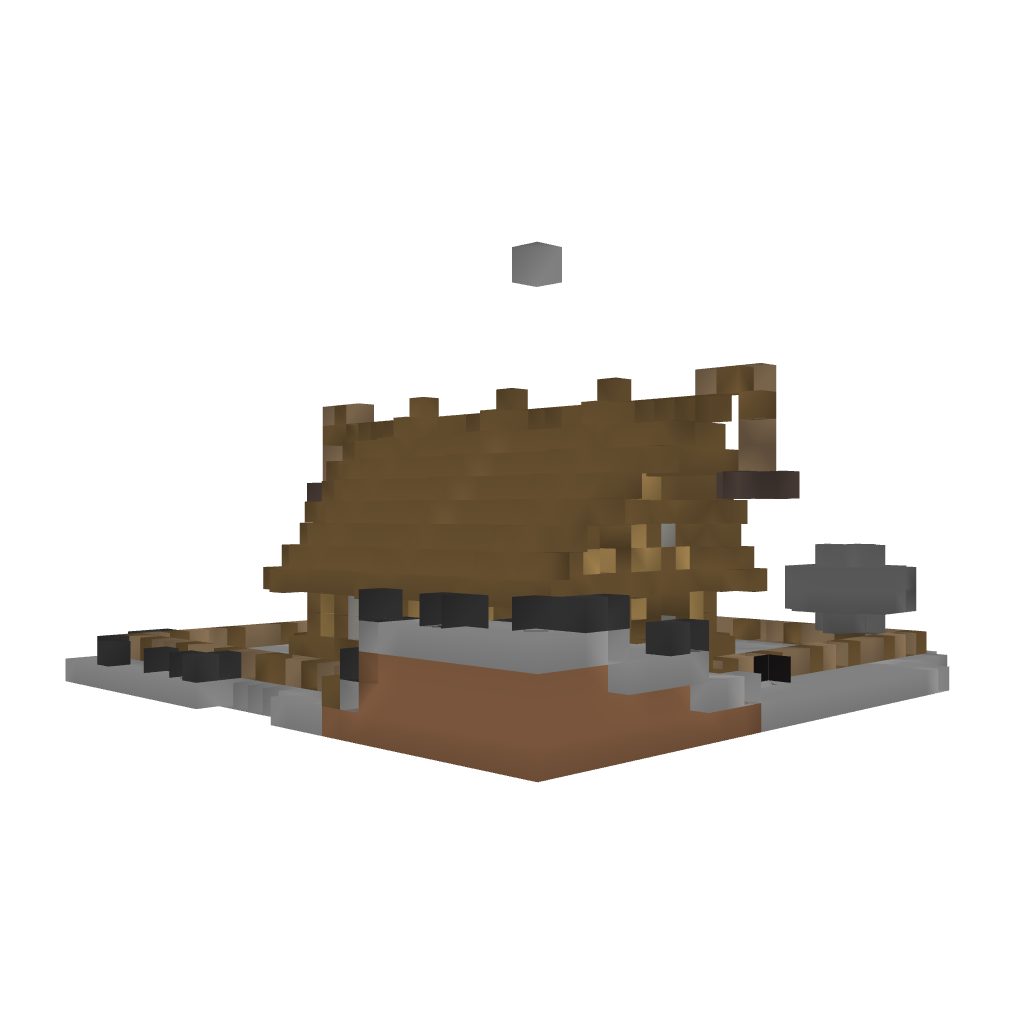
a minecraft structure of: Small Medieval House